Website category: phone
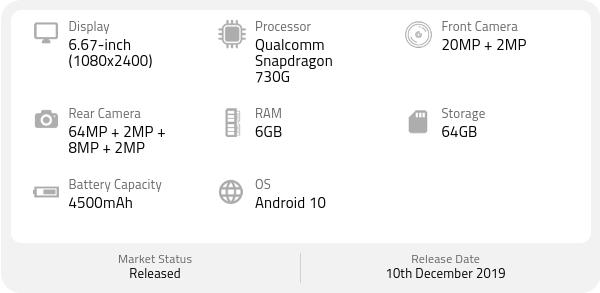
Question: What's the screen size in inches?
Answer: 6.67-inch

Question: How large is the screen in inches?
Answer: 6.67-inch

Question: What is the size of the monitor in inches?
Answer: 6.67-inch

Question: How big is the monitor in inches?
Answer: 6.67-inch

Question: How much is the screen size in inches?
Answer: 6.67-inch

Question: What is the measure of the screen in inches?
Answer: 6.67-inch

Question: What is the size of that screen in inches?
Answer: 6.67-inch

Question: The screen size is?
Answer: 6.67-inch

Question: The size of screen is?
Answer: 6.67-inch

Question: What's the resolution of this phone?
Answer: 1080x2400

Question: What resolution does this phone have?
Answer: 1080x2400

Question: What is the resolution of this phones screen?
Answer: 1080x2400

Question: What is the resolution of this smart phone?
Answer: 1080x2400

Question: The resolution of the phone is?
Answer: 1080x2400

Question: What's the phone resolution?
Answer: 1080x2400

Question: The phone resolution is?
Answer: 1080x2400

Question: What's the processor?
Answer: Qualcomm Snapdragon 730G

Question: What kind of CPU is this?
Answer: Qualcomm Snapdragon 730G

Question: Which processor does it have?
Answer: Qualcomm Snapdragon 730G

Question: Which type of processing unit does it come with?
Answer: Qualcomm Snapdragon 730G

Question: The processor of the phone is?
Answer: Qualcomm Snapdragon 730G

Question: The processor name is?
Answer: Qualcomm Snapdragon 730G

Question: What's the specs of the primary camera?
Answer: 64MP + 2MP + 8MP + 2MP

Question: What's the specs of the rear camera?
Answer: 64MP + 2MP + 8MP + 2MP

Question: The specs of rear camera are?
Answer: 64MP + 2MP + 8MP + 2MP

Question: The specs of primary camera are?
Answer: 64MP + 2MP + 8MP + 2MP

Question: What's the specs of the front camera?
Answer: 20MP + 2MP

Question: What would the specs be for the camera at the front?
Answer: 20MP + 2MP

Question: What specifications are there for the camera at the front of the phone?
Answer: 20MP + 2MP

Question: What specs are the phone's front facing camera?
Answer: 20MP + 2MP

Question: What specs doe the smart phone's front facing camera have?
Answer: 20MP + 2MP

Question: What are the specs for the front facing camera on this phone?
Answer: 20MP + 2MP

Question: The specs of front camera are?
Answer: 20MP + 2MP

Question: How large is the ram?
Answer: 6GB

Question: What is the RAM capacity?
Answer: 6GB

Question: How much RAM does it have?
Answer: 6GB

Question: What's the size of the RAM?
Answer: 6GB

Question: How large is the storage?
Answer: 64GB

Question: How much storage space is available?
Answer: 64GB

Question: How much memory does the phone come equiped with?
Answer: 64GB

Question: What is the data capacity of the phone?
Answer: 64GB

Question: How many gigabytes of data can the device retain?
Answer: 64GB

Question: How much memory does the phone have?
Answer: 64GB

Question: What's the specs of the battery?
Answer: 4500mAh

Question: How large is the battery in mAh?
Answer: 4500mAh

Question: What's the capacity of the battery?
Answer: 4500mAh

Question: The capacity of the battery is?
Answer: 4500mAh

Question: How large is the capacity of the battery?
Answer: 4500mAh

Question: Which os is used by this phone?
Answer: Android 10

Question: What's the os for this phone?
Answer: Android 10

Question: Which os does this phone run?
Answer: Android 10

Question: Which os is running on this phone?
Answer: Android 10

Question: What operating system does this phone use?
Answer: Android 10

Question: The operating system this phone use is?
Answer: Android 10

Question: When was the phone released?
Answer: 10th December 2019

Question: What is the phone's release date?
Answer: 10th December 2019

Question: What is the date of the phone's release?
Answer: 10th December 2019

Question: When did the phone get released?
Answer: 10th December 2019

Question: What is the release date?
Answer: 10th December 2019

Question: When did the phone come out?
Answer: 10th December 2019

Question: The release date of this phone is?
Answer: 10th December 2019